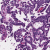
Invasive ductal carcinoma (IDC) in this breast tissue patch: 1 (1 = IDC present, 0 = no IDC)